Question: I'm trying to write a query that goes through a table row by row comparing the current row with the next. Then based on a condition being true will perform a calculation which is then output in a column on the same table and a null value if false.

Consider the example above:
- -
I would like to, if possible, compare Row 1 bookedEnd with Row 2 bookedStart. If they are of equal value (which in this case they are) I would like to subtract Row 2 actualStartdate from Row 1 actualEnddate and output the value in minutes in a separate column named 'difference' on Row 2.
If they are not of equal value (which is true for all other columns in the example above) I would like to output a null value.
For the above table the extra column named difference would have the row values of:
- - - - -
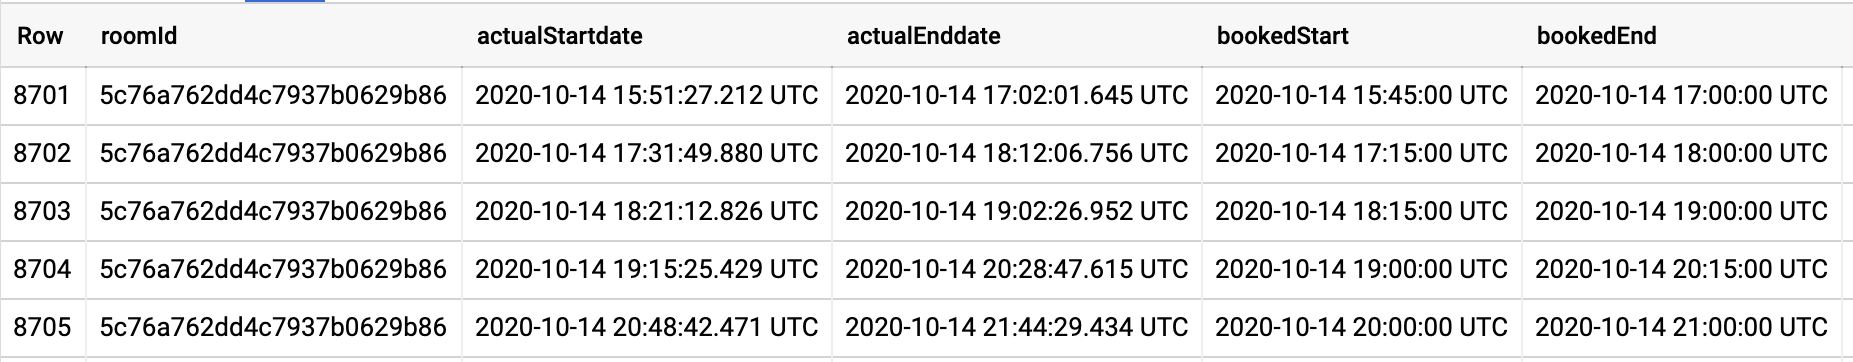
Answer: Since you are writing to "Row 2", I use the 'LAG()' function so you are comparing on the row you are writing.
'''
with data as (select * from 'project.dataset.table'),
lagged as (
select
*,
lag(bookedEnd,1) over(partition by roomID order by Row asc) as prev_bookedEnd,
lag(actualEnddate,1) over(partition by roomID order by Row asc) as prev_actualEnddate
from data
)
select
* except (prev_bookedEnd,prev_actualEnddate),
case when prev_bookedEnd = bookedStart then timestamp_diff(prev_actualEndDate,actualStartdate, minute) else null end as difference
from lagged
'''